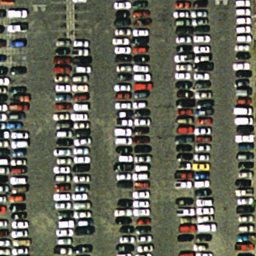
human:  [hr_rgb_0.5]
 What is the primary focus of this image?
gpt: parking lot